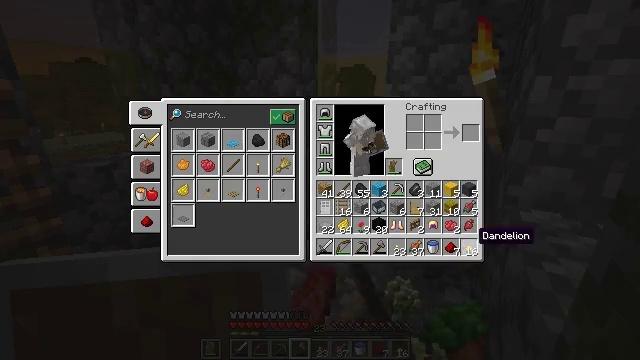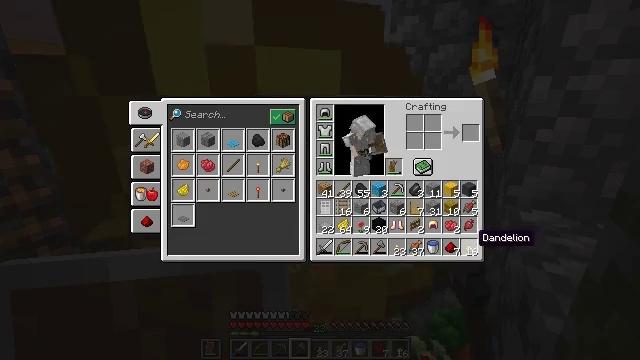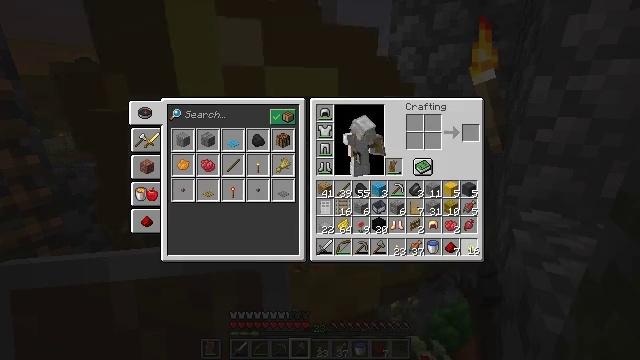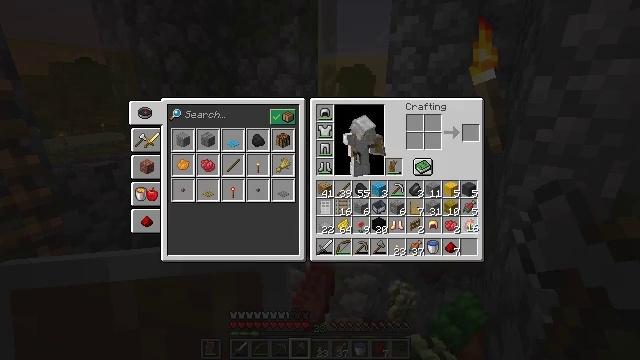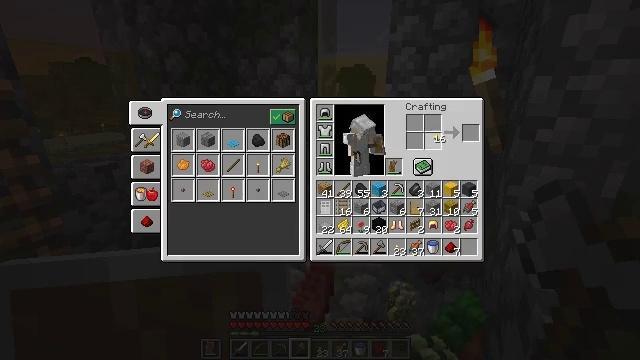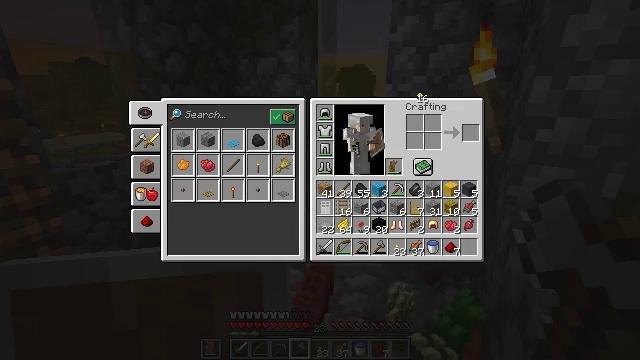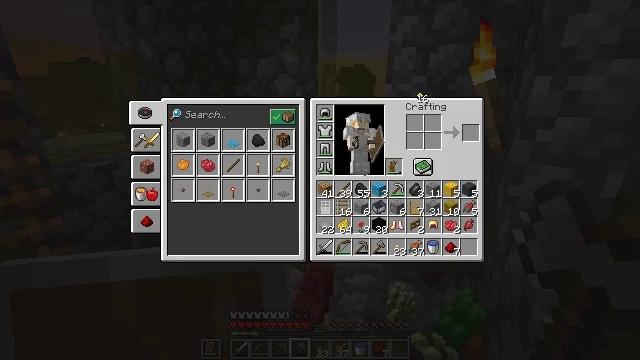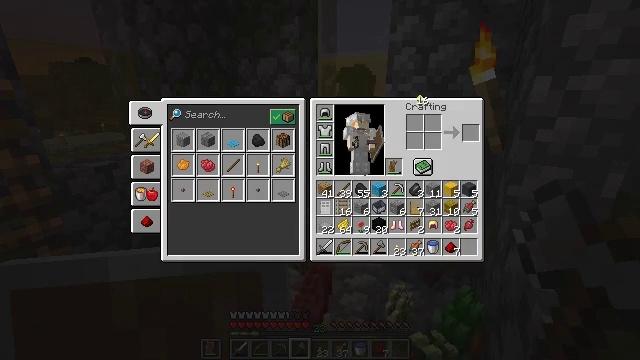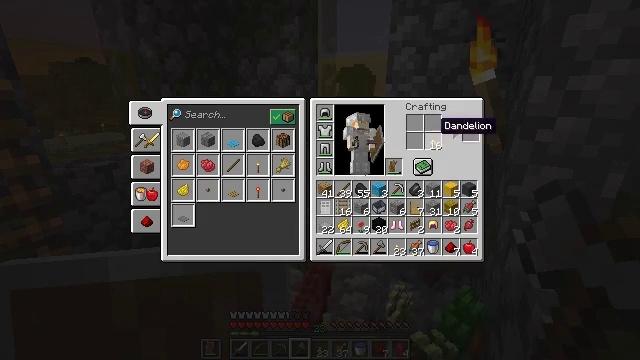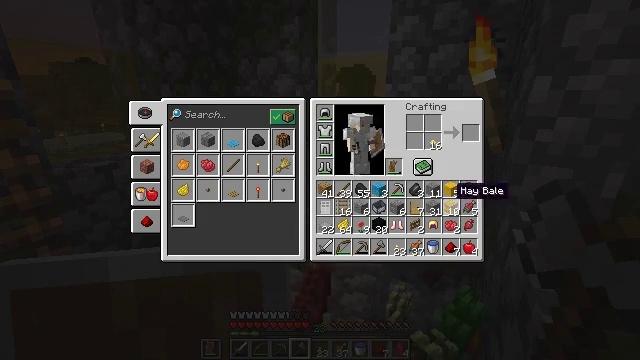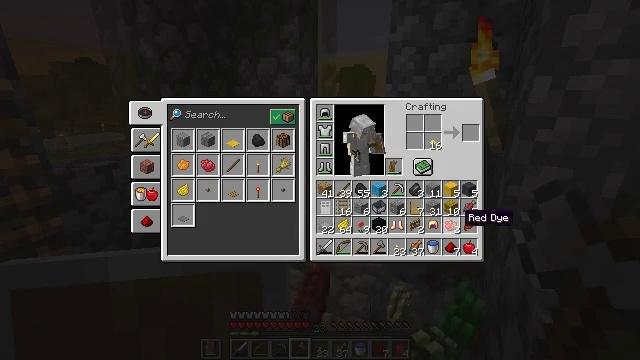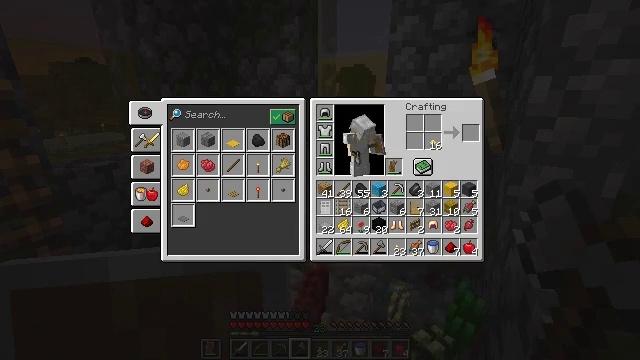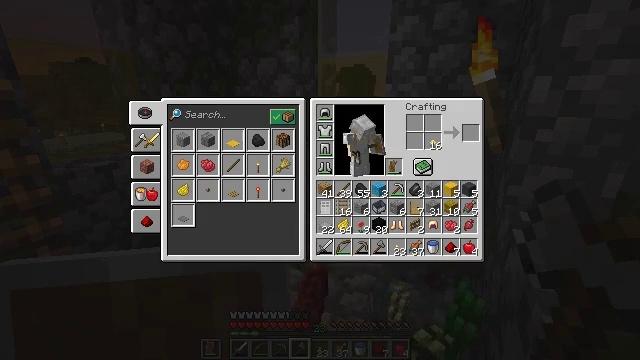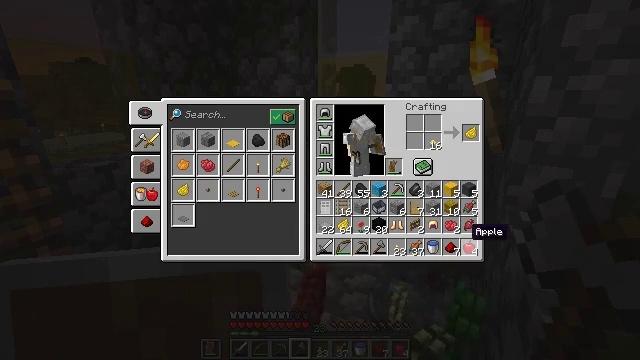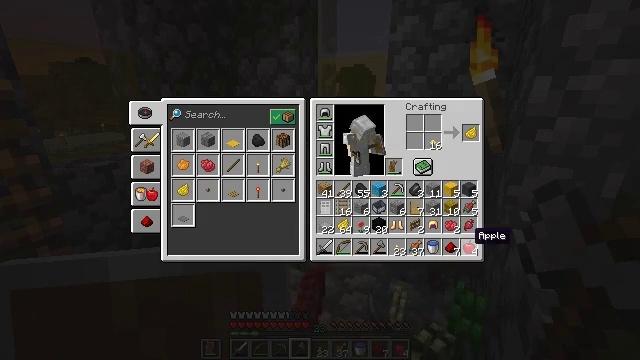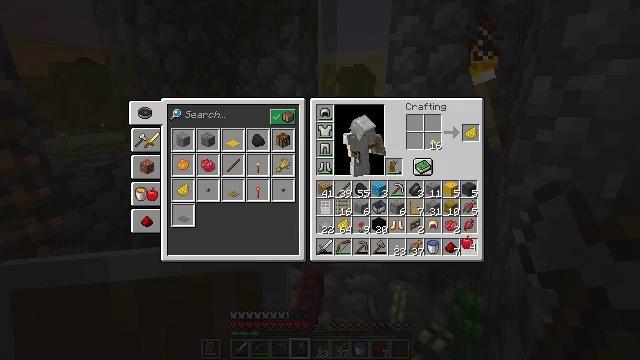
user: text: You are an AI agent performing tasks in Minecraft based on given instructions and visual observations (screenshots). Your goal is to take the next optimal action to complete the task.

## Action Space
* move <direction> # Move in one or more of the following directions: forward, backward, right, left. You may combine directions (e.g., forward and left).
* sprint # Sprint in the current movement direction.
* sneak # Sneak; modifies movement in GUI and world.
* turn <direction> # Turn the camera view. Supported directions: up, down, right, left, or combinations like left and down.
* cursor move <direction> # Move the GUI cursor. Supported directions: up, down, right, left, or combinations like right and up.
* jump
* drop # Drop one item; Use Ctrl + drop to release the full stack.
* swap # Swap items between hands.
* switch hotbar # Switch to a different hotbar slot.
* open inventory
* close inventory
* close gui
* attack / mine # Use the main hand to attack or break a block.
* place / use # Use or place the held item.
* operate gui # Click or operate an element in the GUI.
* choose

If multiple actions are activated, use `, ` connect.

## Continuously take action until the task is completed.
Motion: motion action
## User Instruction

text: Drop an apple.
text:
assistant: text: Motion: open gui
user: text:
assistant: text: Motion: operate gui
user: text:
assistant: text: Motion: cursor move up, operate gui
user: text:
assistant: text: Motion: cursor move left and up
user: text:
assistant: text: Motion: cursor move left and up
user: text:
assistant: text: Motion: operate gui
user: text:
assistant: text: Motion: operate gui
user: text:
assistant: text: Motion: cursor move right and down
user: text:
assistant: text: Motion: cursor move right and down
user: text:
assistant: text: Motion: cursor move right and down
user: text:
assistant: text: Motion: cursor move down
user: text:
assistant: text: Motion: no_op
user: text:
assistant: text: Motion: no_op
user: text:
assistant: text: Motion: no_op
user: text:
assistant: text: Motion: operate gui
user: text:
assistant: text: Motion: cursor move left and up
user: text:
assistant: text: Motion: cursor move left and up
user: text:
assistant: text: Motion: cursor move up, operate gui
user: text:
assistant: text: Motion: operate gui
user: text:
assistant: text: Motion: no_op
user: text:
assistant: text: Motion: no_op
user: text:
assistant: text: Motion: no_op
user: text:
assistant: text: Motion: no_op
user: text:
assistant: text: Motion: cursor move down
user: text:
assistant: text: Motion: cursor move down
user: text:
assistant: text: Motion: cursor move right and down
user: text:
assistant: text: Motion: cursor move down
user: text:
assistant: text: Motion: cursor move down
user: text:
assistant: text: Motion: cursor move down
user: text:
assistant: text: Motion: no_op